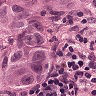
Metastatic tissue present: yes